Field crop: tomato
Growth stage: 1
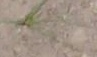
Species: cyperus